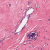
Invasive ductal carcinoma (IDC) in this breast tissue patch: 0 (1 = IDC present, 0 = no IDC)